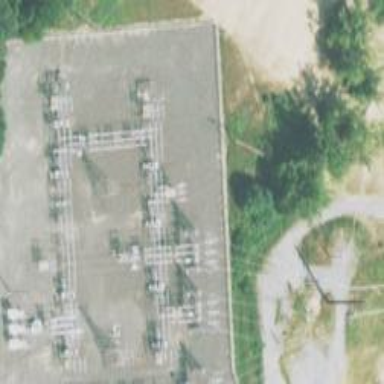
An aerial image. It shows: Switch for power supply.